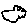
Label: cloud